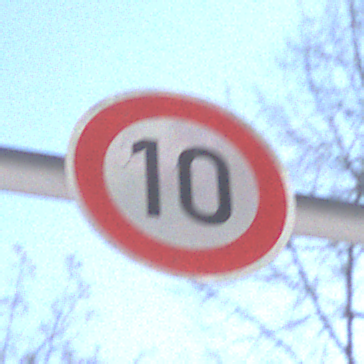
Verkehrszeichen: Geschwindigkeit10
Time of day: MorningAfternoon
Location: Outdoor (Special)
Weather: Clear
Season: Winter
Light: Natural